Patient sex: M
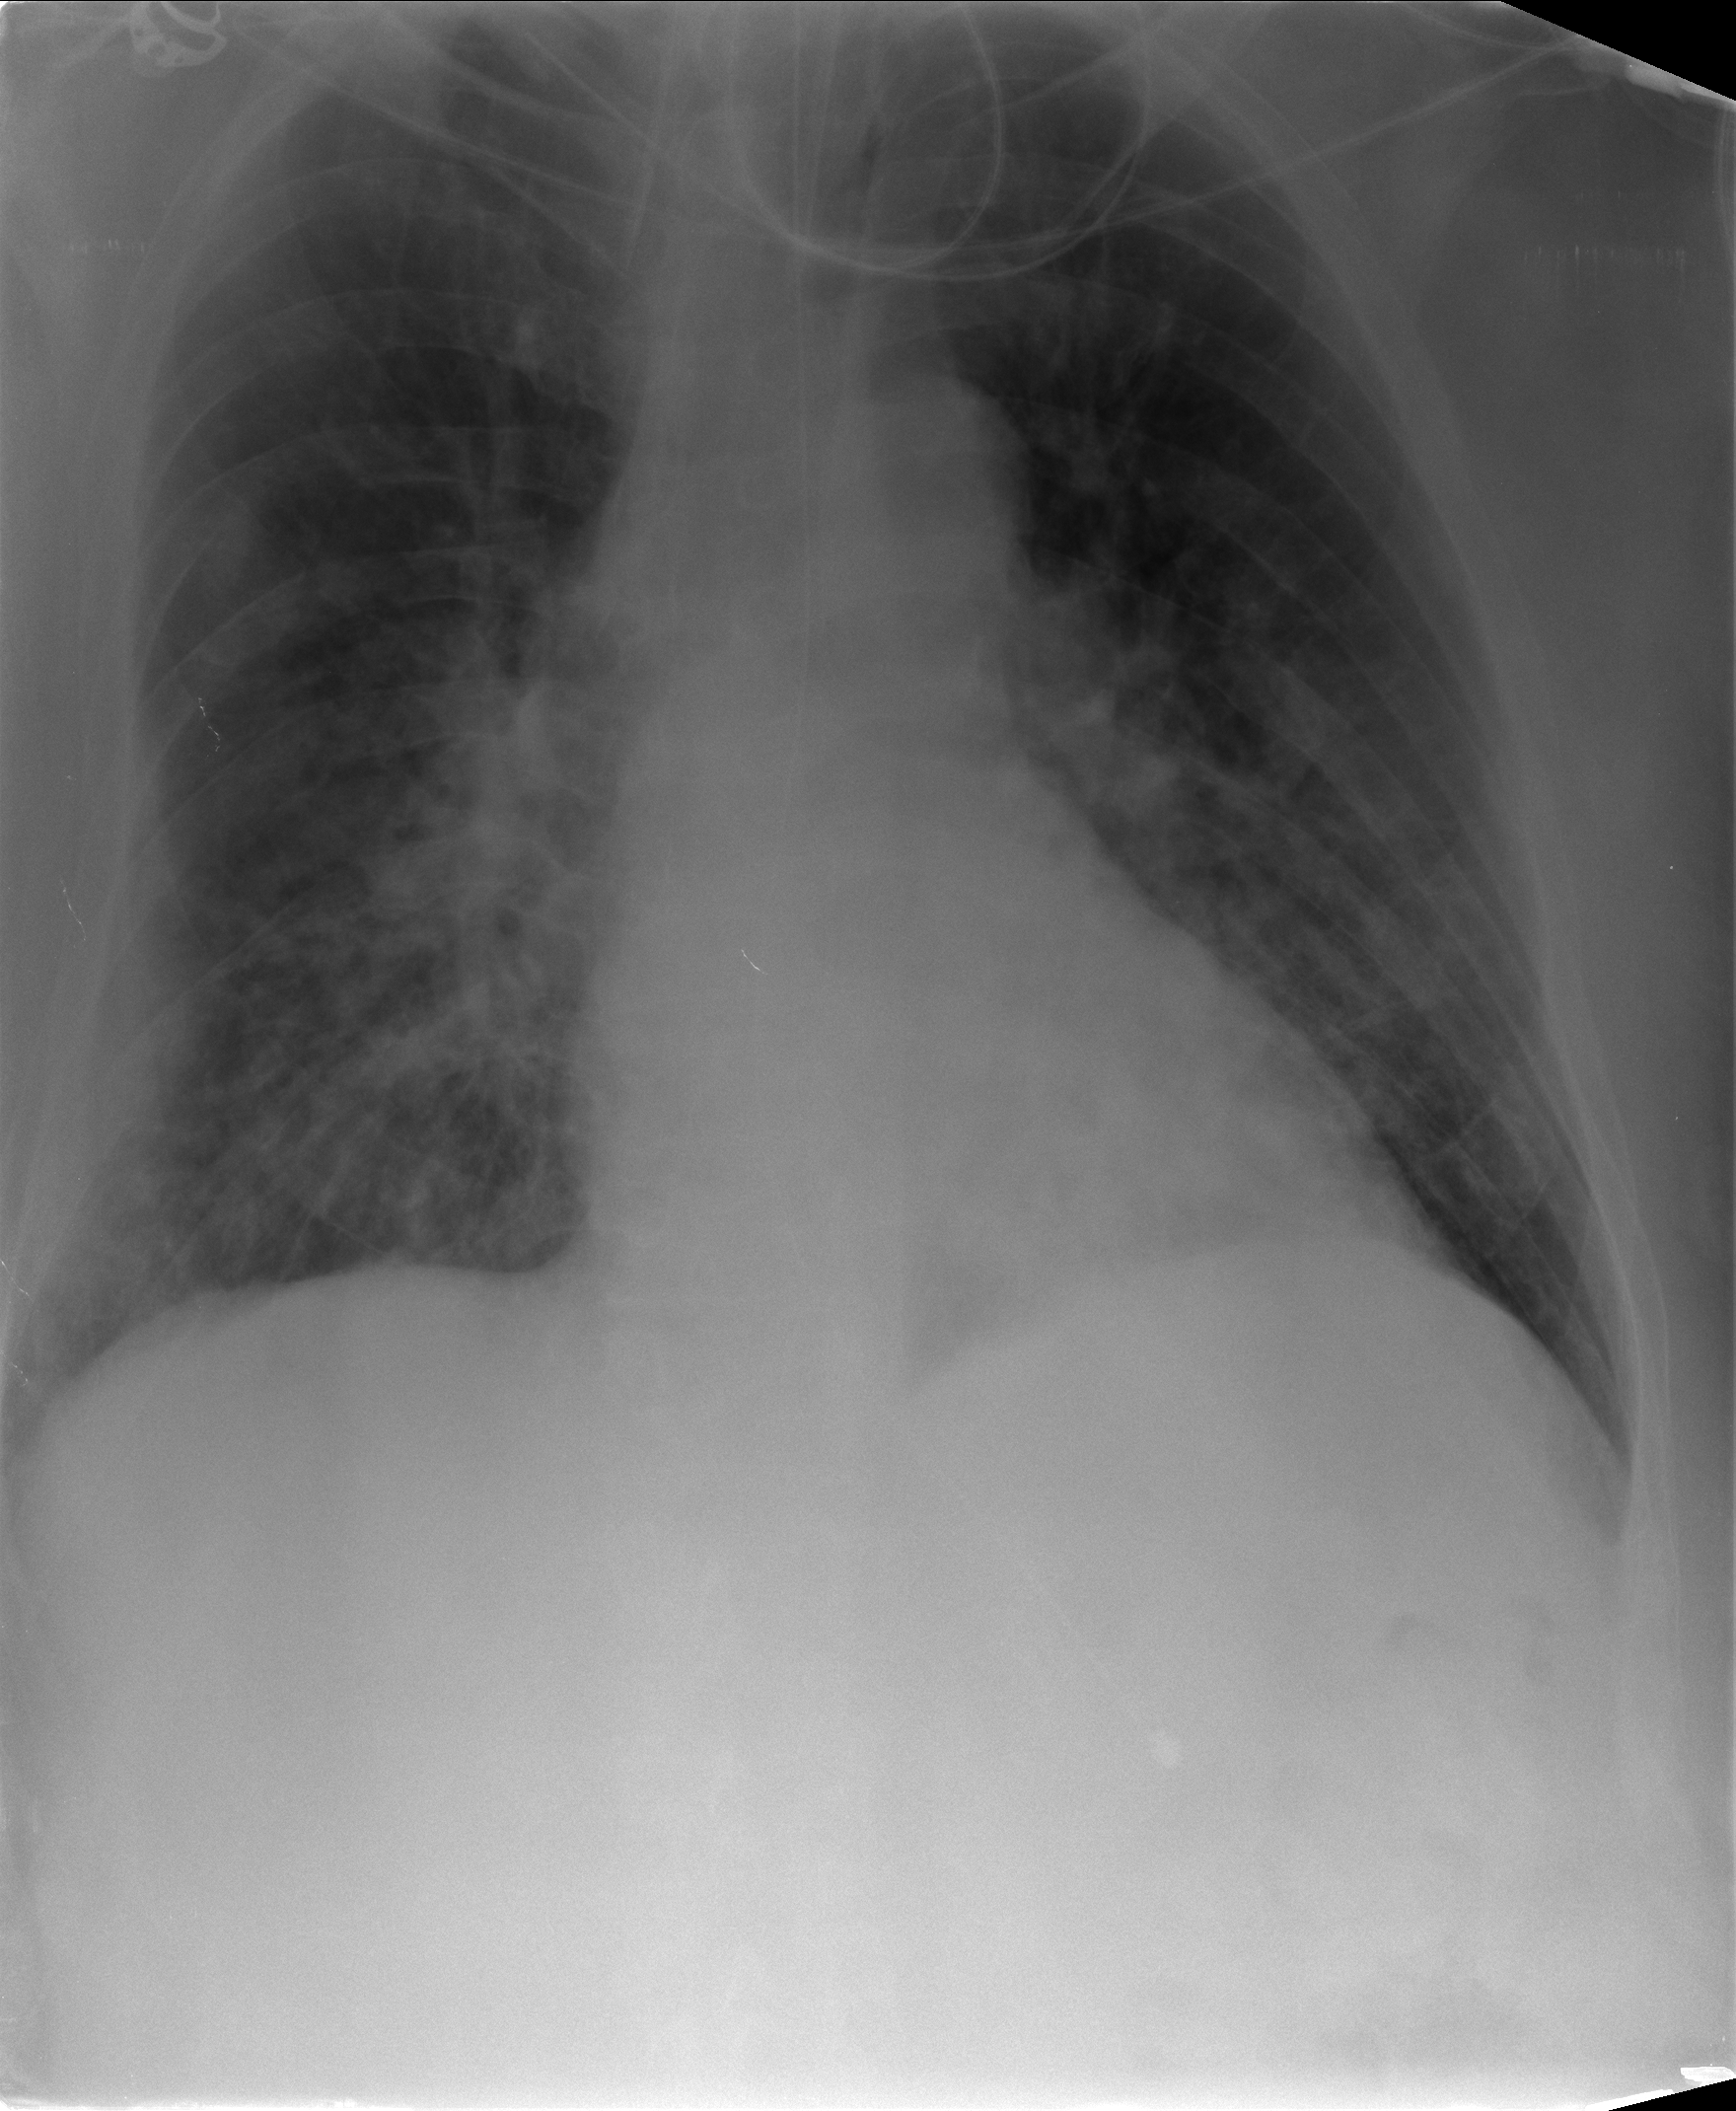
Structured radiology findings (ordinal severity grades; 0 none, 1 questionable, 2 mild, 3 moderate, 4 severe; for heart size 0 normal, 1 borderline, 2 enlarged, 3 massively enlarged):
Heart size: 0
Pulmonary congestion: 2
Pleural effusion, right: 0
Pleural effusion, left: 0
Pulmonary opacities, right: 2
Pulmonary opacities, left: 1
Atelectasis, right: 2
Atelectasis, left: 2